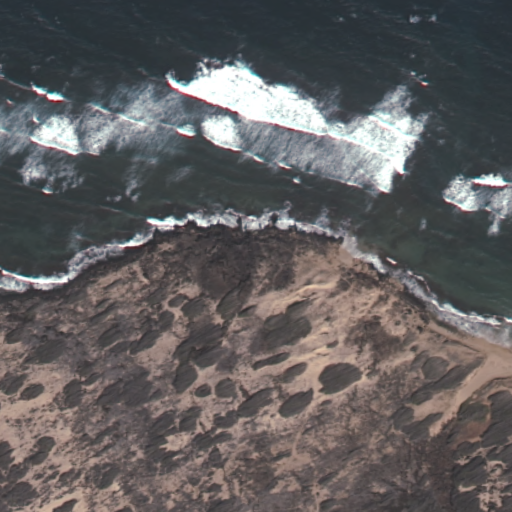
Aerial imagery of cape in Hawaii named Laewahie containing only unknown